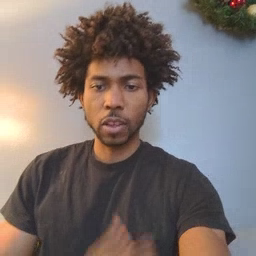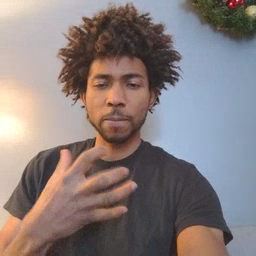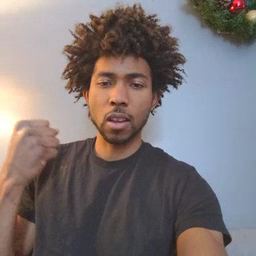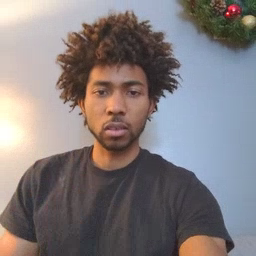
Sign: fast